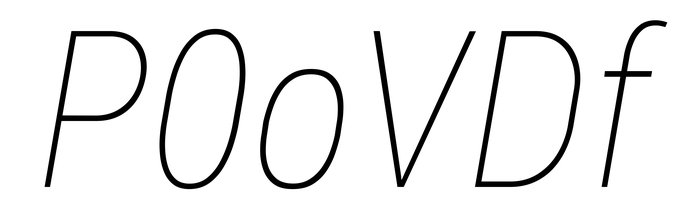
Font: Roboto-Italic_Condensed_Thin_Italic